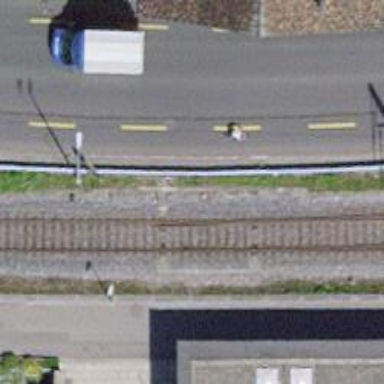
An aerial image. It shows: Railway switch.